Question: I have selected a dark theme for Pycharm to keep it easier on the eyes when coding. However the Navigation pane on the left side is still in bright white and distracts from coding.
Is there a way to change the theme for that part as well? I can't find any thing in the settings.
Thanks a lot

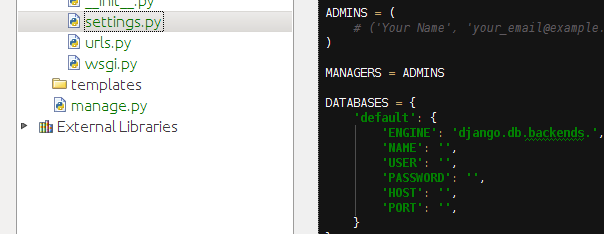
Answer: It's not possible out of the box without changing the Java Look&Feel, there is an <URL> making the background dark.